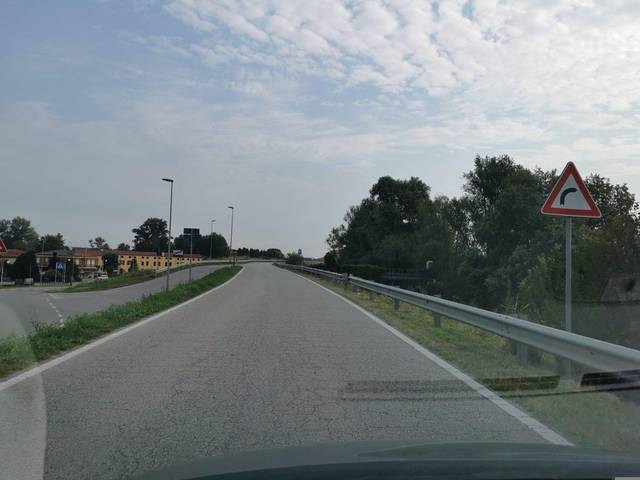
Region: Italy
Coordinates: 45.107, 11.785